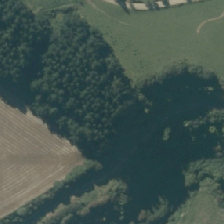
Land cover: harvested_forest